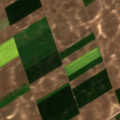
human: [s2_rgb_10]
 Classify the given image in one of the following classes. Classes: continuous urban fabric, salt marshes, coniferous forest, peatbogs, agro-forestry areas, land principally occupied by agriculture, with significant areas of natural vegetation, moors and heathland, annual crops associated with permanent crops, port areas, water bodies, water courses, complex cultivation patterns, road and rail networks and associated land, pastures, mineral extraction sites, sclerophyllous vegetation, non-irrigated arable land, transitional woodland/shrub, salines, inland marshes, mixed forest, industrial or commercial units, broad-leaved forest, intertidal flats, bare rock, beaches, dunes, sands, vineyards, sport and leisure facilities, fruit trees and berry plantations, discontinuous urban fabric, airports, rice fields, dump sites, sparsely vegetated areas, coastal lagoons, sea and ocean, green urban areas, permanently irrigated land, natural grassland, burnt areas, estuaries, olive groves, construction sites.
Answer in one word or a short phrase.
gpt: non-irrigated arable land